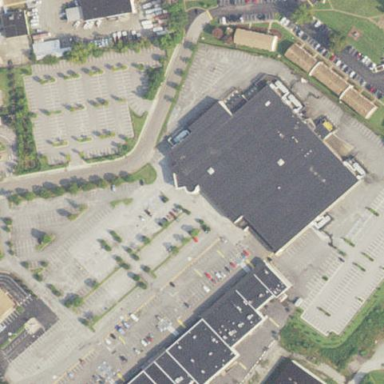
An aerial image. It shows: Commercial area.